Question: I have a problem which I tried to explained in the Image.I hope that will help all to understand what I need.

My Base Page is like this (menuNavPanel is the tree panel):
'''
<div class="colContainer">
<div class="leftColumn" >
<div wicket:id="menuNavPanel"></div>
</div>
<div class="rightColumn">
<wicket:child/>
</div>
</div>
'''
And Ny BIA Page which is a child of Base Page is like this:
'''
<wicket:extend>
<div wicket:id="bodyPanel"></div>
</wicket:extend>
'''
in my Tree Panel, when I click on a node the code is this:
'''
@Override
protected void onNodeLinkClicked(AjaxRequestTarget target, TreeNode node) {
super.onNodeLinkClicked(target, node);
DefaultMutableTreeNode treeNode = (DefaultMutableTreeNode)node;
Unit unitObject =(Unit) treeNode.getUserObject();
// I want to call bodyPanel fo child page passing the unitObject param
}
'''
Now, How can I call bodyPanel fo child page passing the unitObject param from the tree panel of the parent page?
Am I been able to express my problem? Hoping to get some help :)
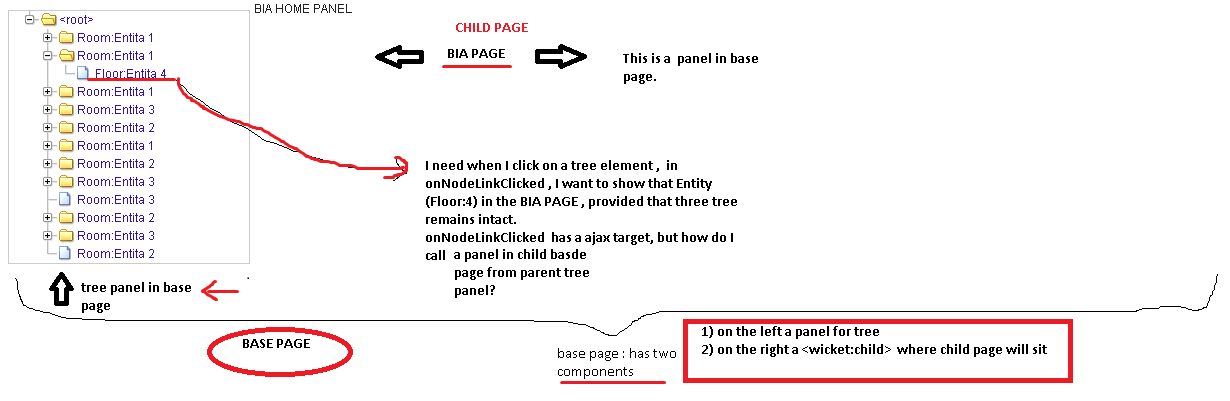
Answer: Instead of doing the override method, upgrade to Wicket 1.5 and utilize the new <URL> to communicate between your components. You can create a custom, type-safe, event that is specific to your component's use case: for example "ItemAddedToShoppingCart" or "GlobalThermoNuclearWarStarted".
The <URL> provides enough information on how to set up things.